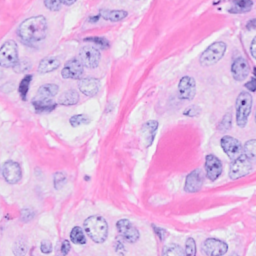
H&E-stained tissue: Breast